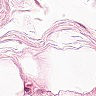
Metastatic tissue present: no